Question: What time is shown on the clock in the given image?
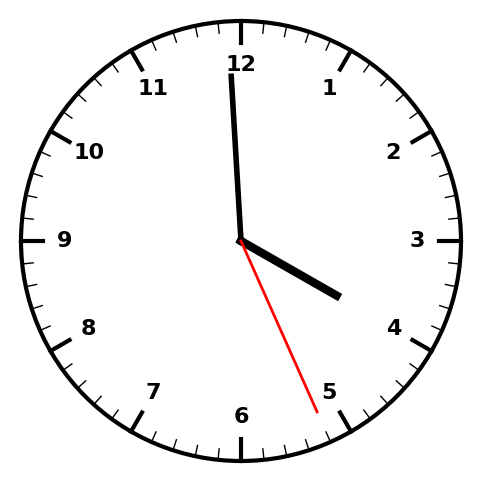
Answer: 03:59:26